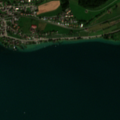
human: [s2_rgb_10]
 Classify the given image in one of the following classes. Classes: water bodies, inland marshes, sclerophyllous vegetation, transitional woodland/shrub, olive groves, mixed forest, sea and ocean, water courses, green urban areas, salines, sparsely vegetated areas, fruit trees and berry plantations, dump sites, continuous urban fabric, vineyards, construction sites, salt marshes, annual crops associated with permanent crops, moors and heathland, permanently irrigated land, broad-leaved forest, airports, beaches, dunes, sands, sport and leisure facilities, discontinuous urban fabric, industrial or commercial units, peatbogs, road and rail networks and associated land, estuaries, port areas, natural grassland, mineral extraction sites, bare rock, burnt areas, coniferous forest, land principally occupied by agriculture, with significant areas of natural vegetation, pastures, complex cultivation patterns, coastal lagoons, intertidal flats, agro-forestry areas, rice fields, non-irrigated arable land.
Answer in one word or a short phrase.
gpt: discontinuous urban fabric, pastures, complex cultivation patterns, broad-leaved forest, water bodies